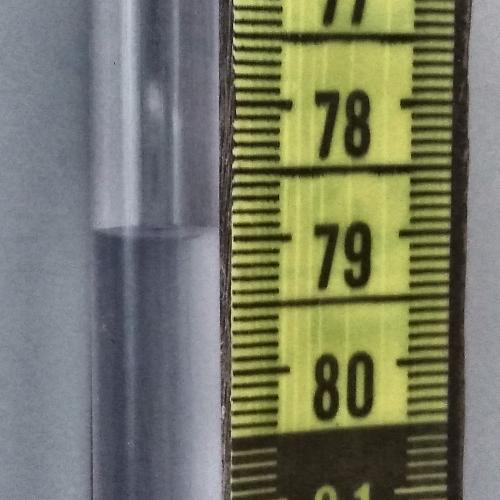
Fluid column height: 78.9 cm